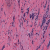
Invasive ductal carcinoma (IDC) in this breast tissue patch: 0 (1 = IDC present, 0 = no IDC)